Brain MRI, t2w sequence, axial 2D slice.
Patient: age 33, sex F, weight 78 kg, height 1.78 m
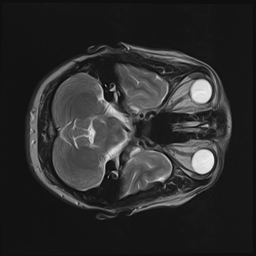